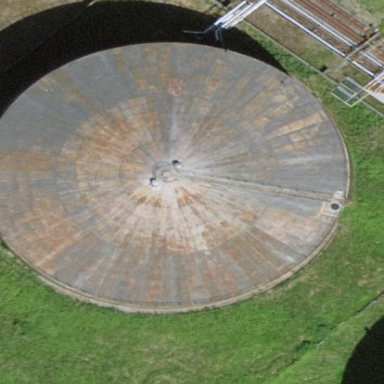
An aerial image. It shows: Storage tank which is man-made.